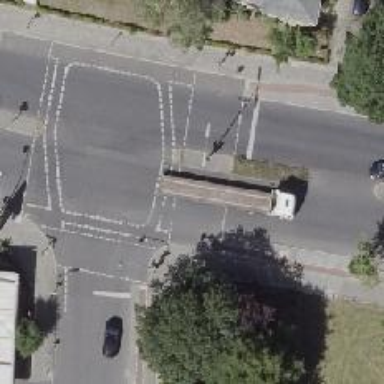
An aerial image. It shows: Road crossing with traffic signals.